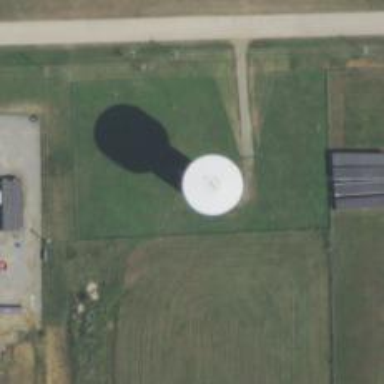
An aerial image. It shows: Water tower that is man-made.